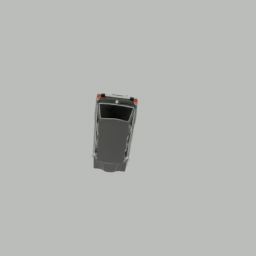
Label: mechanical